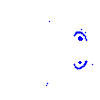
Particle: pion